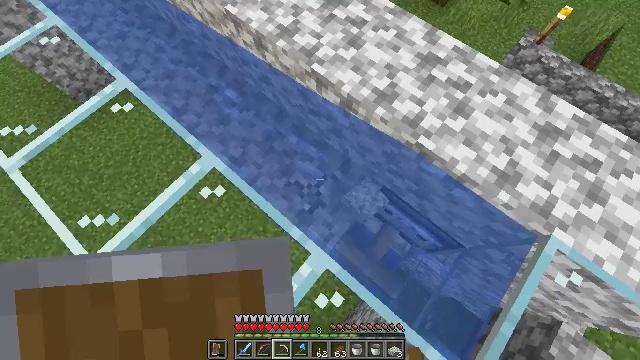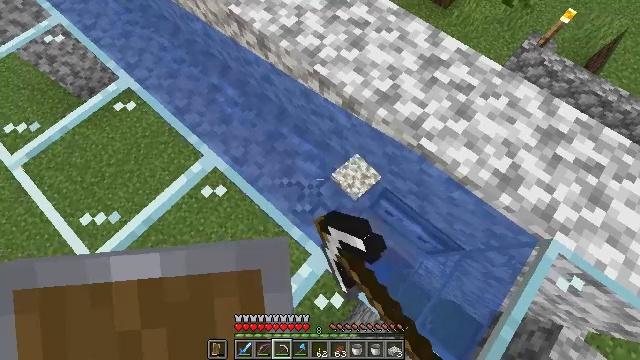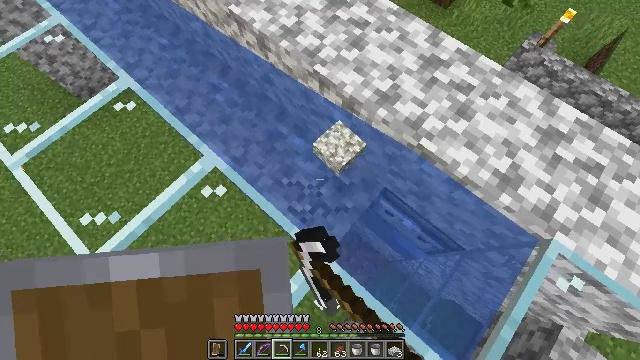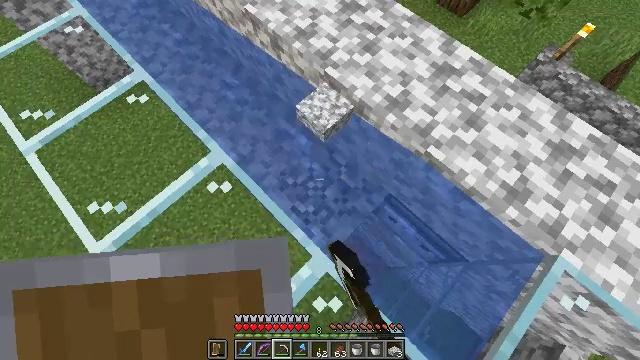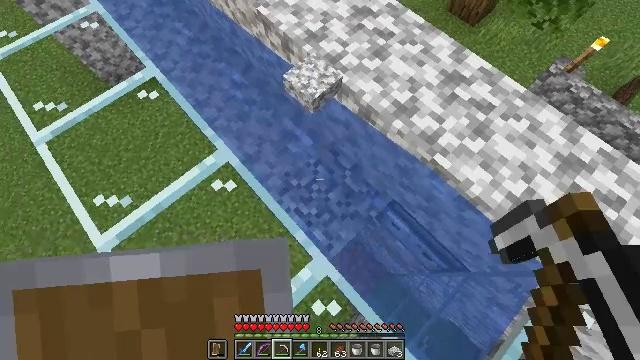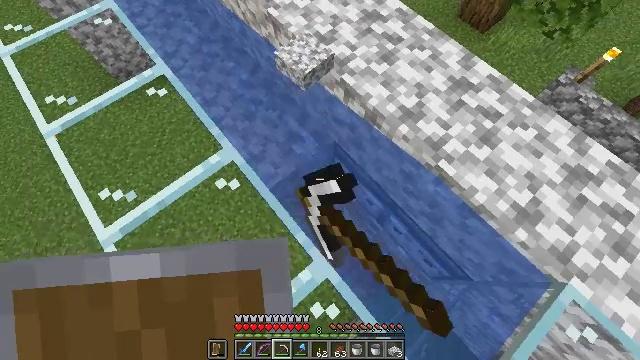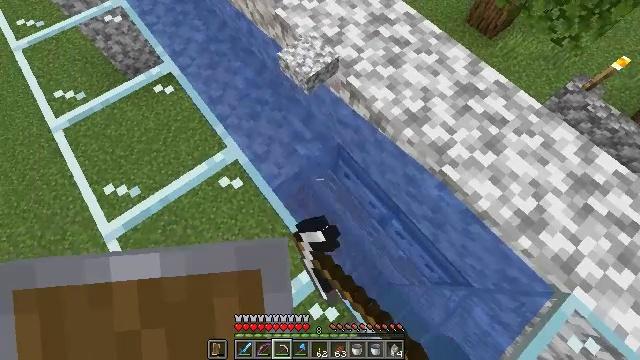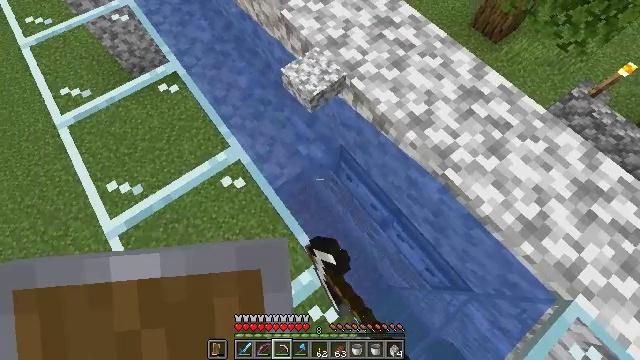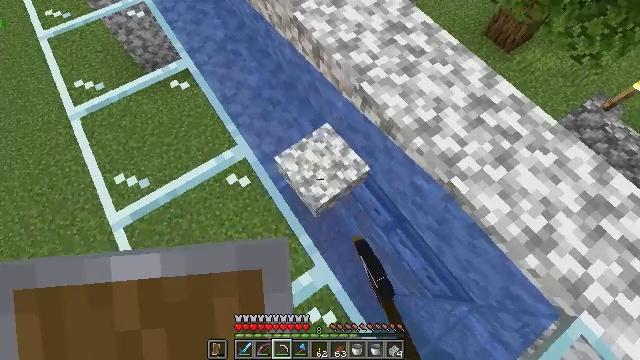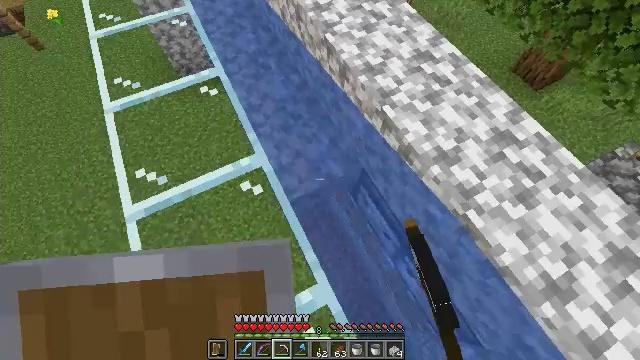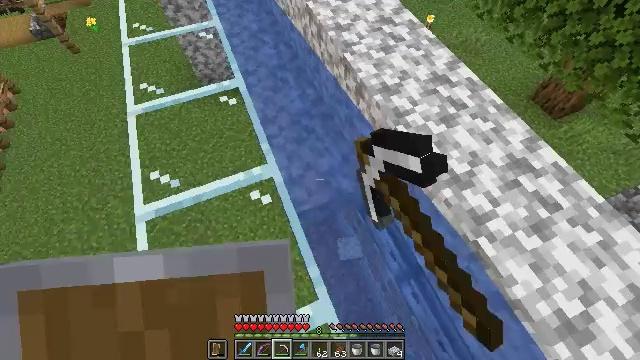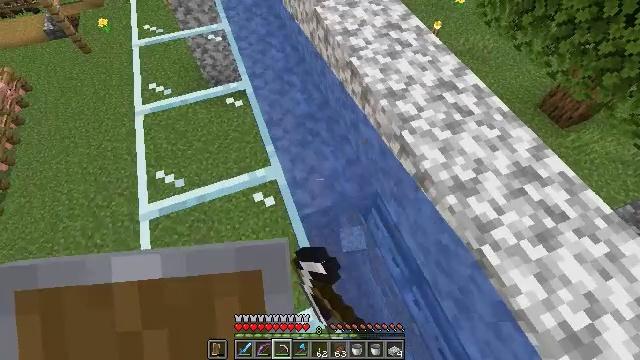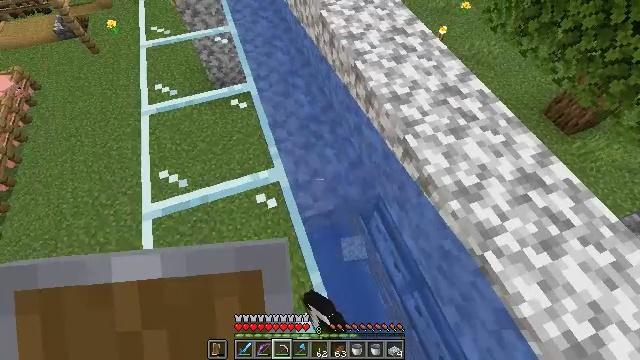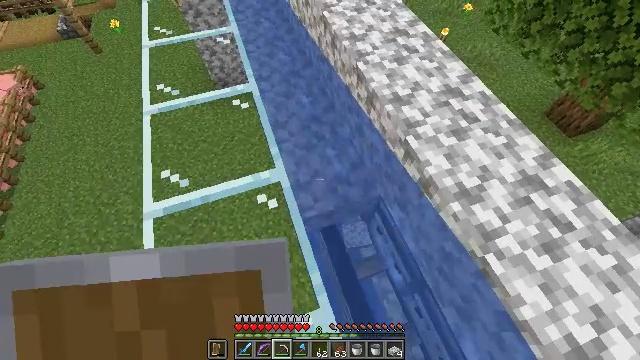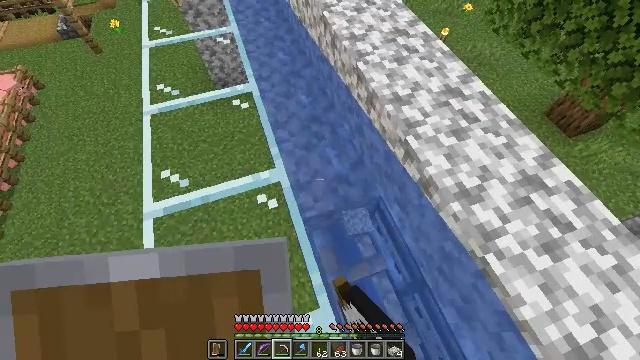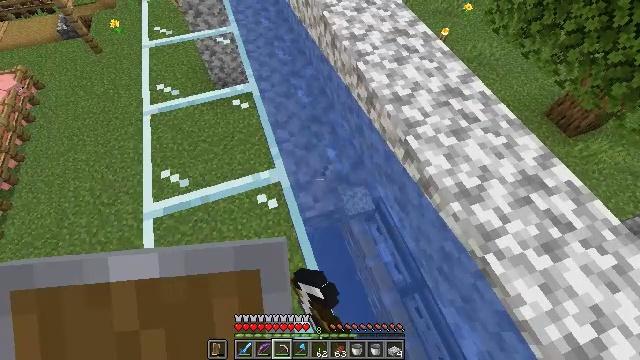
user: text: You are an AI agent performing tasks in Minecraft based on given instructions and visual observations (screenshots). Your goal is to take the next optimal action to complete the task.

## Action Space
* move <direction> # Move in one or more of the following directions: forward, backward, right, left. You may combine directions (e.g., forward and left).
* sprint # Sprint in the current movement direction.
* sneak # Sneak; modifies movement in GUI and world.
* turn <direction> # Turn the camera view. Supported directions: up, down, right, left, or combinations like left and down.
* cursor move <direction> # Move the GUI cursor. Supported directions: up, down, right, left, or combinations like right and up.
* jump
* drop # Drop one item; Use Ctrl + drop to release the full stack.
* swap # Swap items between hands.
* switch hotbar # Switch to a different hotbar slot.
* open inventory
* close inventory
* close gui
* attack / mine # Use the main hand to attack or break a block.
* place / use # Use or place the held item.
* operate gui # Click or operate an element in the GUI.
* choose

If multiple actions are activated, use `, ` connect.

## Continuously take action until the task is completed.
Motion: motion action
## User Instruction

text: Collect diorite slabs by mining.
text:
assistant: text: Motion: attack / mine
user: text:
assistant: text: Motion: attack / mine
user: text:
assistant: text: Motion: turn left, attack / mine
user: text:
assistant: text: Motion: turn left, attack / mine
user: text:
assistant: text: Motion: turn left, attack / mine
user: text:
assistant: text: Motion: turn left, attack / mine
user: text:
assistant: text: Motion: turn left, attack / mine
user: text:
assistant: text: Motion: turn left, attack / mine
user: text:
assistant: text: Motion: turn left and up, attack / mine
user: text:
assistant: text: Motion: turn left and up, attack / mine
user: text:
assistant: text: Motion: turn left, attack / mine
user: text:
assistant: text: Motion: turn left, attack / mine
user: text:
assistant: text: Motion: attack / mine
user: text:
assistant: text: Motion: attack / mine
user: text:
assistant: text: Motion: attack / mine
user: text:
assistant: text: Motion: attack / mine
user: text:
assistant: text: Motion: attack / mine
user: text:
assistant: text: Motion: turn up, attack / mine
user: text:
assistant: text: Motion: turn left and up, attack / mine
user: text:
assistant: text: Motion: turn left and up, attack / mine
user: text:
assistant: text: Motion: move forward, turn left and up, attack / mine
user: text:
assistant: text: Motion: move forward, attack / mine
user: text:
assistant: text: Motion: attack / mine
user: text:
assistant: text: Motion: attack / mine
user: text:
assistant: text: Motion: attack / mine
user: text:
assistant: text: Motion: attack / mine
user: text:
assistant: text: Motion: turn down, attack / mine
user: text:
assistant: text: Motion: turn right and down, attack / mine
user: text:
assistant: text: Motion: attack / mine
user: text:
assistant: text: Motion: attack / mine